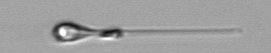
Label: Asterionellopsis_glacialis